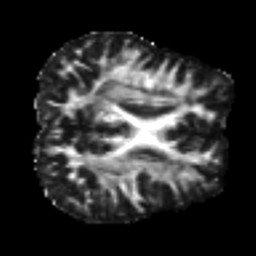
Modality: FA
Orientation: axial
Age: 27
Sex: male
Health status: healthy
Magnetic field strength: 3 T
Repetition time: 7 s
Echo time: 0.0926 s